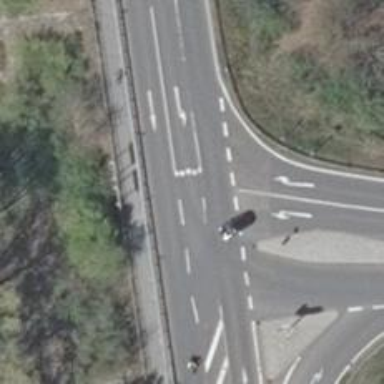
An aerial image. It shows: Secondary road with asphalt surface.